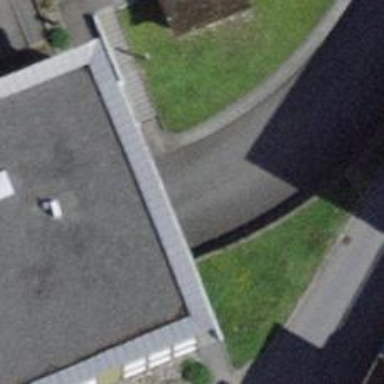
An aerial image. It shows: Parking entrance.